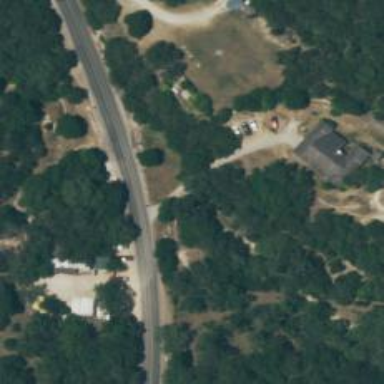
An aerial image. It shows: Driveway.